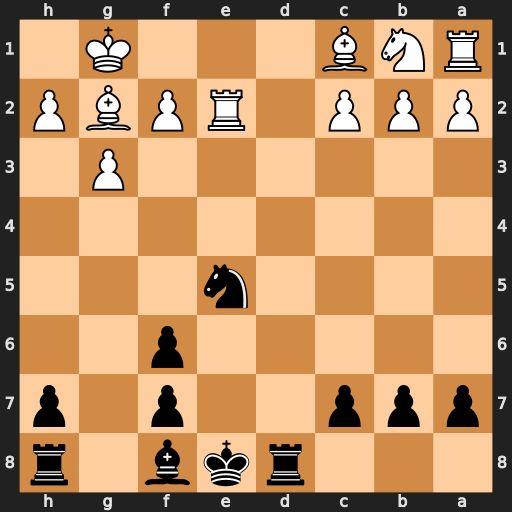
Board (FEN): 3rkb1r/ppp2p1p/5p2/4n3/8/6P1/PPP1RPBP/RNB3K1
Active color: b
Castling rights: k
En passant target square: -
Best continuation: Rd1+ Bf1 Rxc1